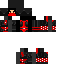
A female skeleton skin with dark skin, wearing red helmet dressed in a red armor chest and red pants, featuring a closed mouth.